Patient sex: M
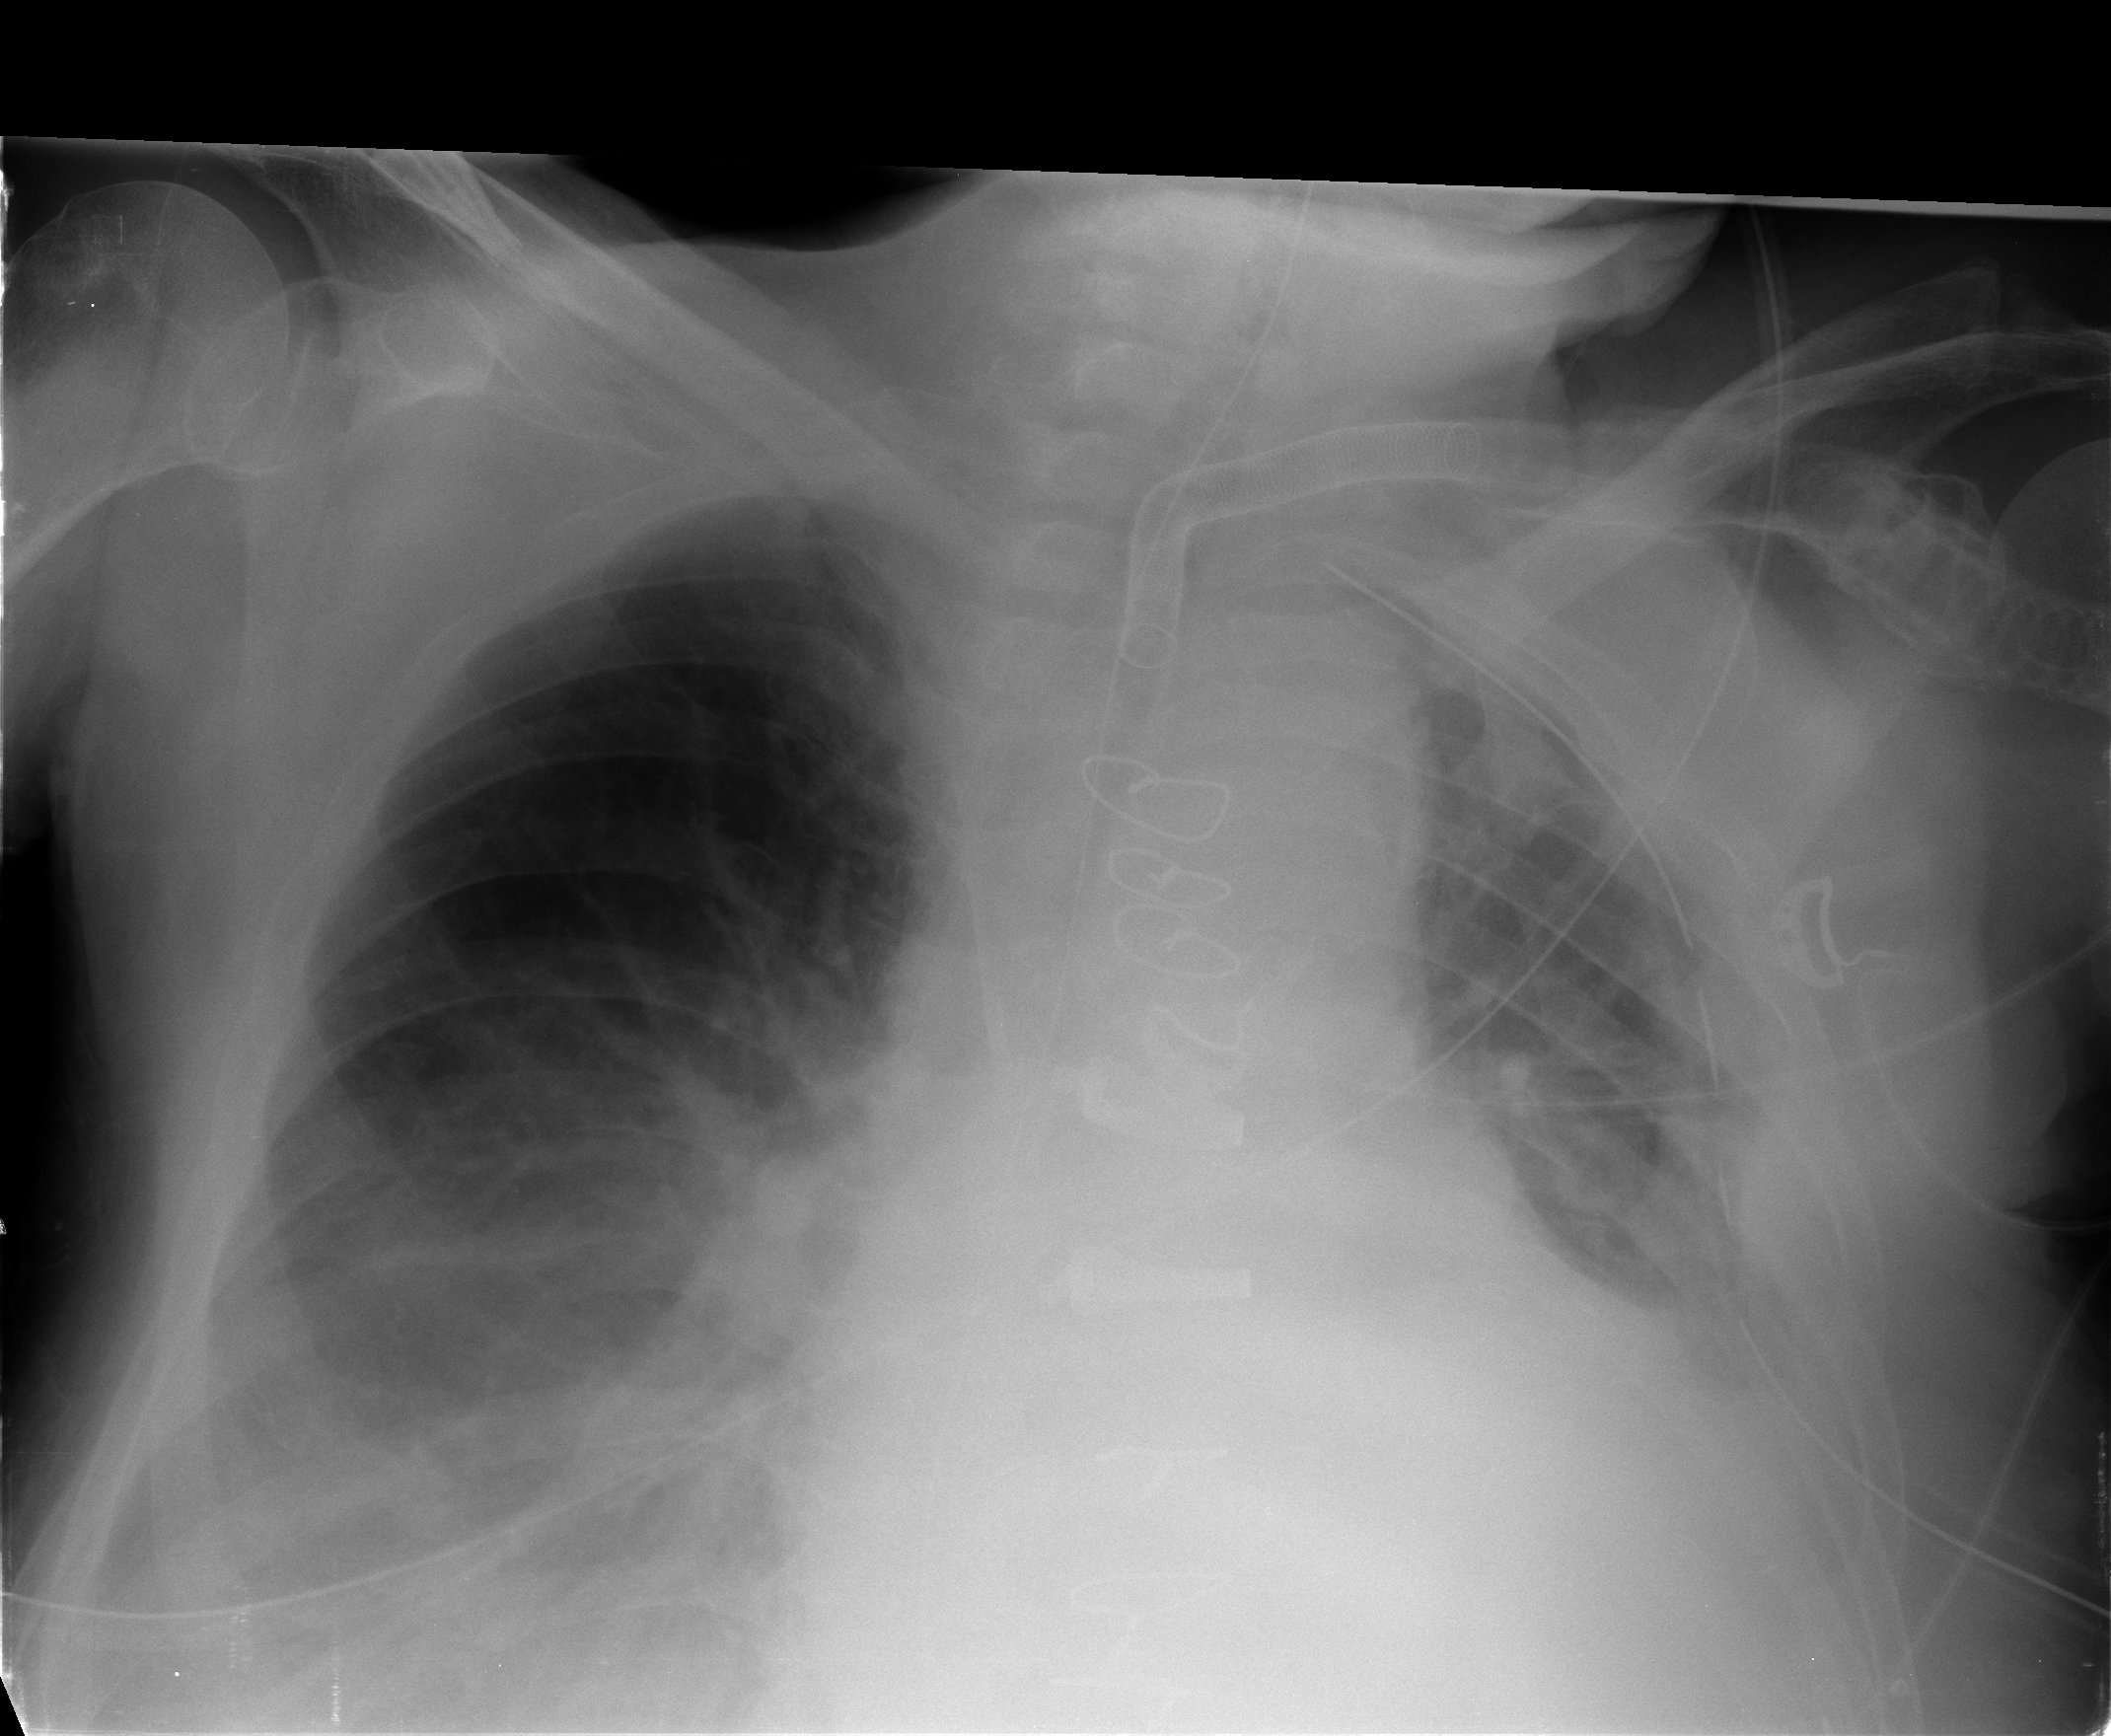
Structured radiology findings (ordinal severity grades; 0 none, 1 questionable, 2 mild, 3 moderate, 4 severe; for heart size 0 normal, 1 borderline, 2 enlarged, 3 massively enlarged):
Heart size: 2
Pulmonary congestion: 2
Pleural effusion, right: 2
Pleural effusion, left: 2
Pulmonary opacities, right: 2
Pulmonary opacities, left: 2
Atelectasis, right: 2
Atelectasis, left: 2